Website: home-depot
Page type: receipt
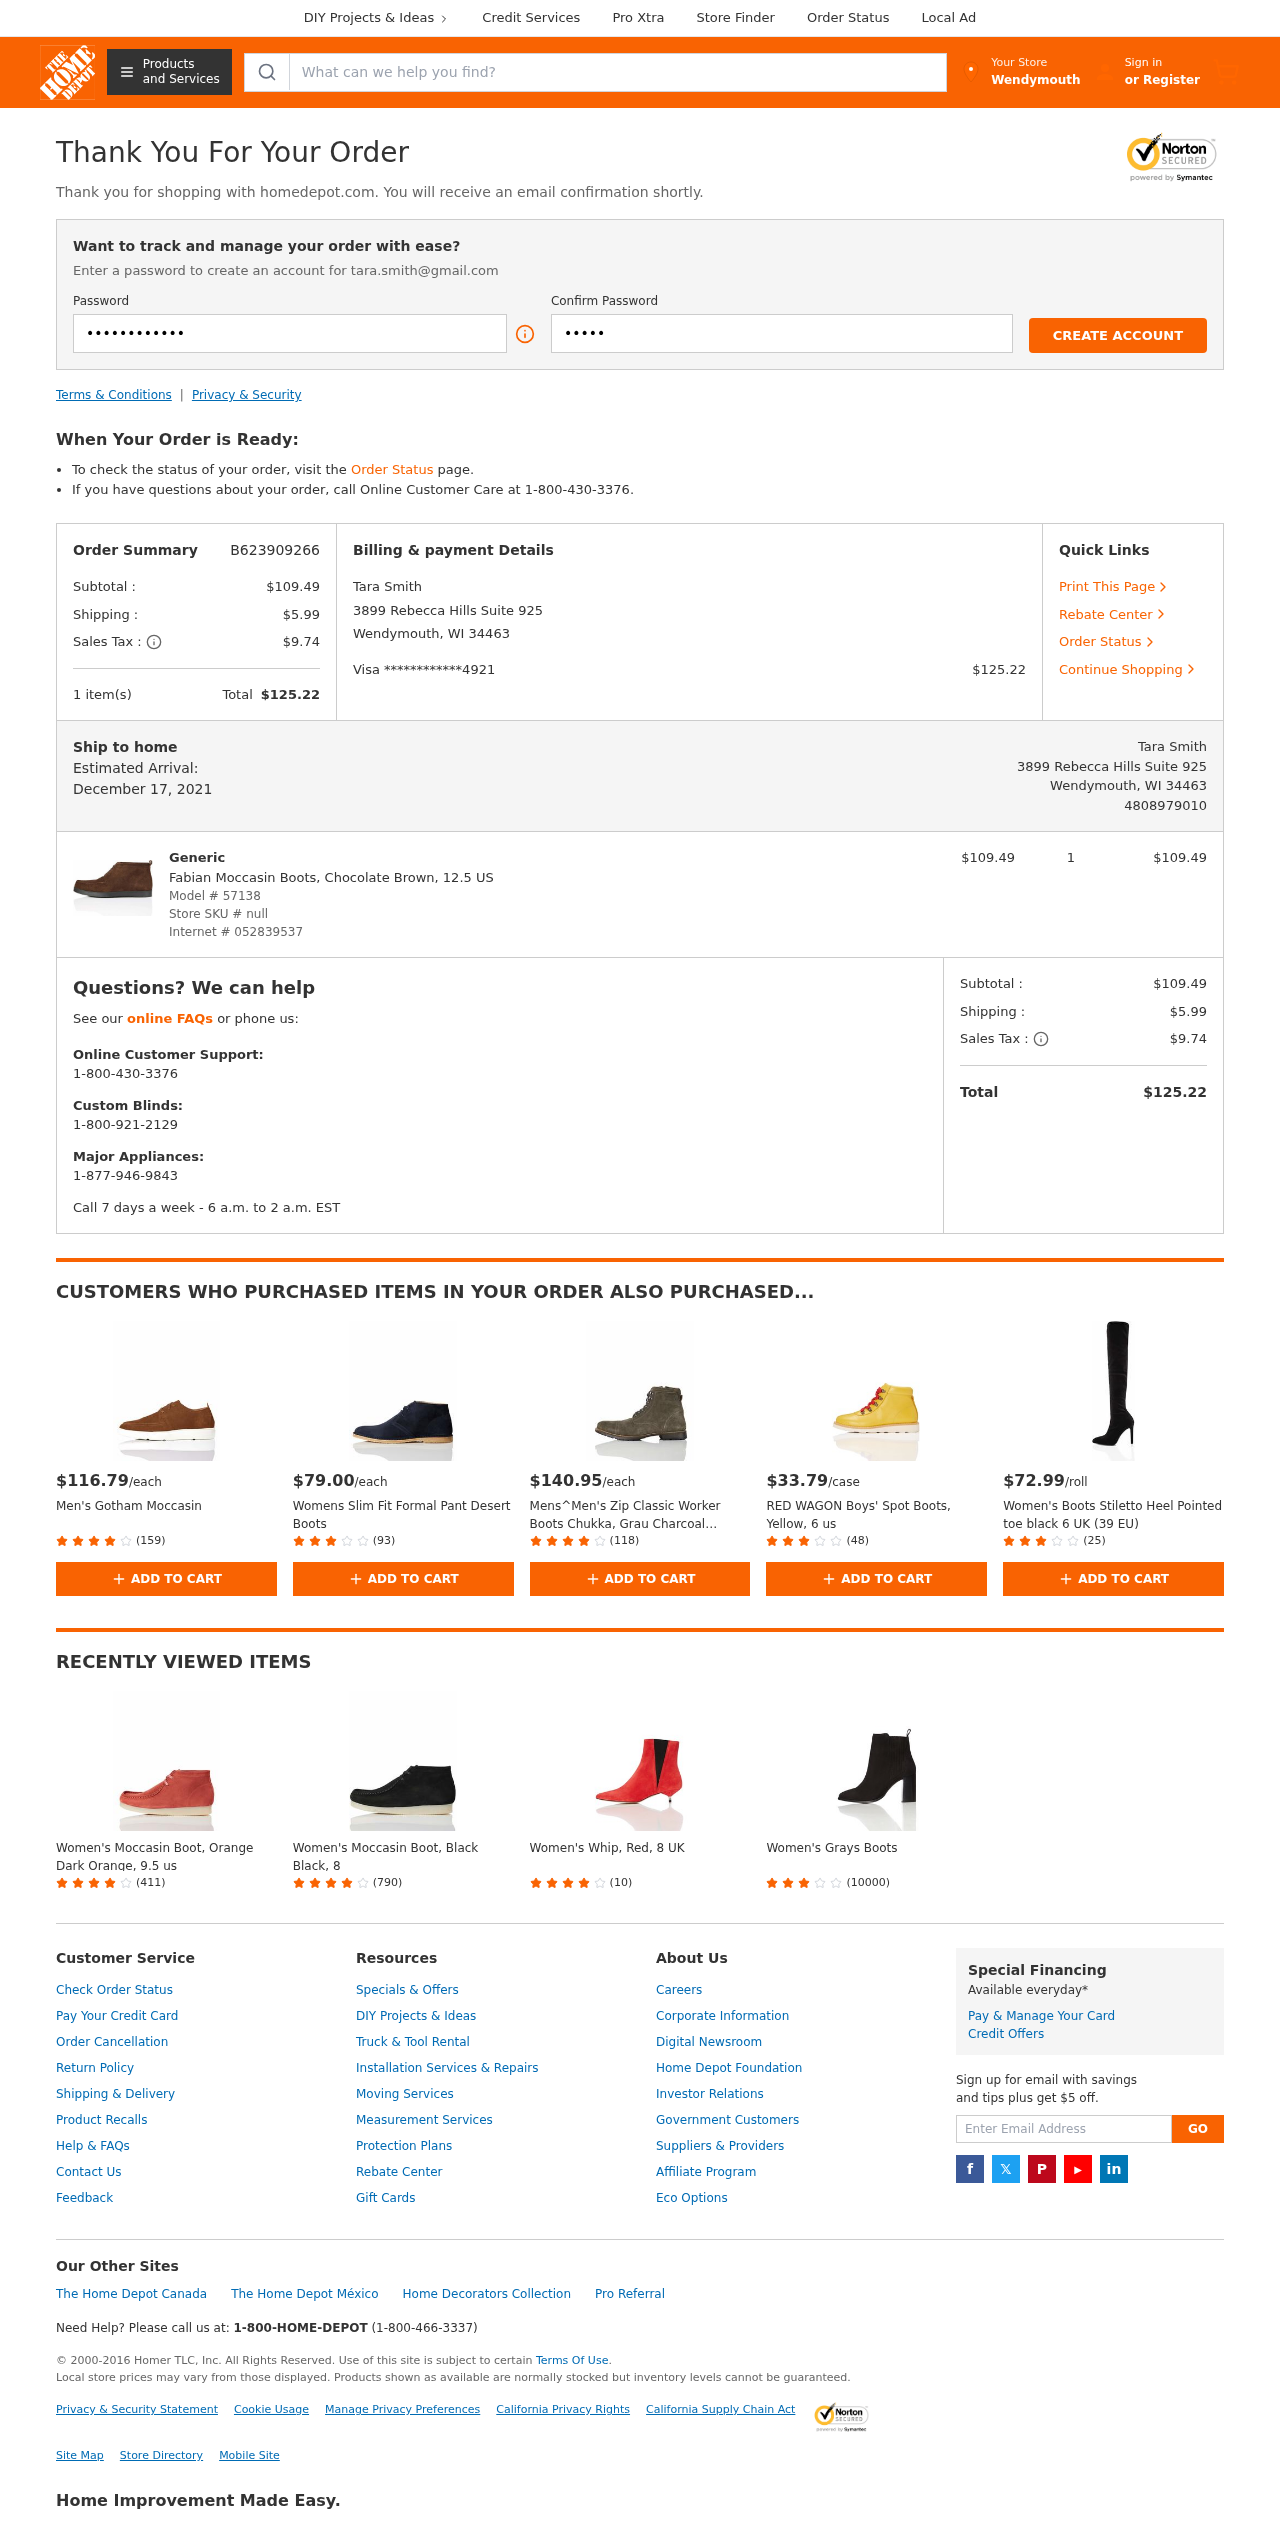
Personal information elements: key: PII_CARD_LAST4
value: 4921
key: PII_CARD_TYPE
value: Visa
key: PII_CITY
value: Wendymouth
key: PII_EMAIL
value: tara.smith@gmail.com
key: PII_FULLNAME
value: Tara Smith
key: PII_PHONE
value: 4808979010
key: PII_STREET
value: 3899 Rebecca Hills Suite 925
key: PII_CITY_STATE_ZIP
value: Wendymouth, WI 34463
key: PII_FULLNAME2
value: Tara Smith
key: PII_STREET2
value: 3899 Rebecca Hills Suite 925
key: PII_CITY_STATE_ZIP2
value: Wendymouth, WI 34463
Product elements: key: PRODUCT1_BRAND
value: Generic
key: PRODUCT1_NAME
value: Fabian Moccasin Boots, Chocolate Brown, 12.5 US
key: PRODUCT1_PRICE
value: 109.49
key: PRODUCT1_QUANTITY
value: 1
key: PRODUCT2_PRICE
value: $116.79
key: PRODUCT2_NAME
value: Men's Gotham Moccasin
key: PRODUCT2_NUM_RATINGS
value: (159)
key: PRODUCT3_PRICE
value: $79.00
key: PRODUCT3_NAME
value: Womens Slim Fit Formal Pant Desert Boots
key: PRODUCT3_NUM_RATINGS
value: (93)
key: PRODUCT4_PRICE
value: $140.95
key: PRODUCT4_NAME
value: Mens^Men's Zip Classic Worker Boots Chukka, Grau Charcoal Suede, US 11
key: PRODUCT4_NUM_RATINGS
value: (118)
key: PRODUCT5_PRICE
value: $33.79
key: PRODUCT5_NAME
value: RED WAGON Boys' Spot Boots, Yellow, 6 us
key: PRODUCT5_NUM_RATINGS
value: (48)
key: PRODUCT6_PRICE
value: $72.99
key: PRODUCT6_NAME
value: Women's Boots Stiletto Heel Pointed toe black 6 UK (39 EU)
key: PRODUCT6_NUM_RATINGS
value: (25)
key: PRODUCT7_NAME
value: Women's Moccasin Boot, Orange Dark Orange, 9.5 us
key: PRODUCT7_NUM_RATINGS
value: (411)
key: PRODUCT8_NAME
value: Women's Moccasin Boot, Black Black, 8
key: PRODUCT8_NUM_RATINGS
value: (790)
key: PRODUCT9_NAME
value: Women's Whip, Red, 8 UK
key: PRODUCT9_NUM_RATINGS
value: (10)
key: PRODUCT10_NAME
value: Women's Grays Boots
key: PRODUCT10_NUM_RATINGS
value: (10000)
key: PRODUCT_MODEL_NUMBER
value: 57138
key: PRODUCT_INTERNET_NUMBER
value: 052839537
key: PRODUCT1_LINE_TOTAL
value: $109.49
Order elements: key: ORDER_ID
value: B623909266
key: ORDER_SUBTOTAL
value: $109.49
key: ORDER_SHIPPING_COST
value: $5.99
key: ORDER_TAX
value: $9.74
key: ORDER_NUM_ITEMS
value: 1 item(s)
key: ORDER_TOTAL
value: $125.22
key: ORDER_DELIVERY_DATE
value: December 17, 2021
Search elements: key: HEADER_SEARCH
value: What can we help you find?
Other elements: key: STORE_SKU
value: null